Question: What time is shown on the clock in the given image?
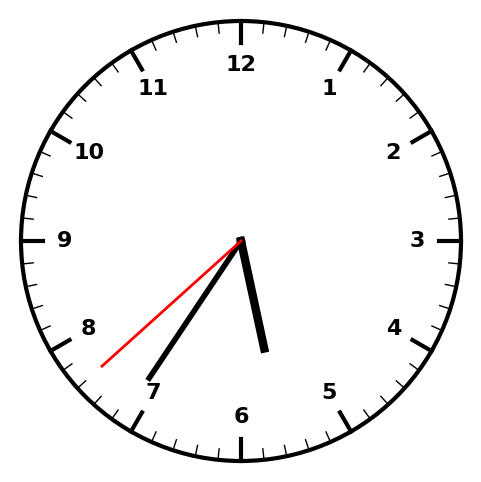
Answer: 05:35:38